Question: I have more than one plane at the same position and orientation with different colors and depending on the camera position the planes get mixed in different ways. The picture below shows the problem.

How can this be solved in order to see the gray object perfectly and the black just as if it were behind? The green object is just a gray object outline.
I'm sure this problem has a name, but I can't find it.
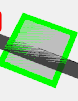
Answer: It disappears using the property
'''
depthTest: false
'''
when defining the materials.